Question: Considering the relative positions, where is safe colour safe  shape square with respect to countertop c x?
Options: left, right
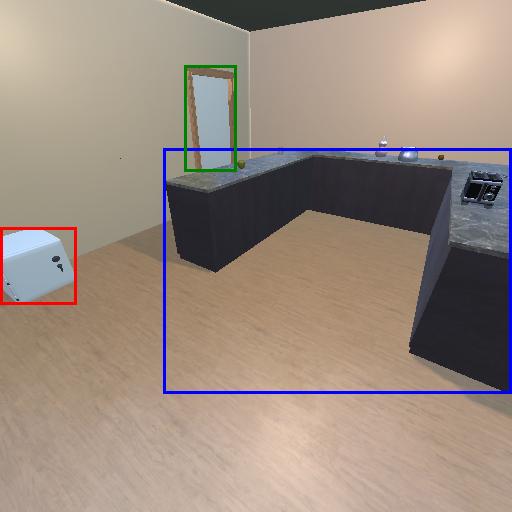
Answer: left